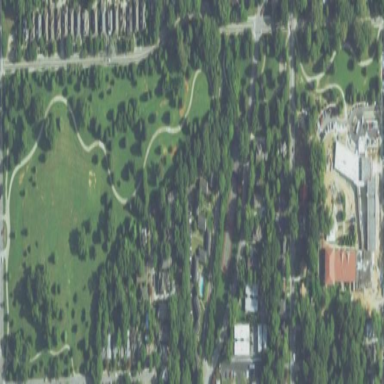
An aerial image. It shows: Park.